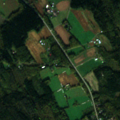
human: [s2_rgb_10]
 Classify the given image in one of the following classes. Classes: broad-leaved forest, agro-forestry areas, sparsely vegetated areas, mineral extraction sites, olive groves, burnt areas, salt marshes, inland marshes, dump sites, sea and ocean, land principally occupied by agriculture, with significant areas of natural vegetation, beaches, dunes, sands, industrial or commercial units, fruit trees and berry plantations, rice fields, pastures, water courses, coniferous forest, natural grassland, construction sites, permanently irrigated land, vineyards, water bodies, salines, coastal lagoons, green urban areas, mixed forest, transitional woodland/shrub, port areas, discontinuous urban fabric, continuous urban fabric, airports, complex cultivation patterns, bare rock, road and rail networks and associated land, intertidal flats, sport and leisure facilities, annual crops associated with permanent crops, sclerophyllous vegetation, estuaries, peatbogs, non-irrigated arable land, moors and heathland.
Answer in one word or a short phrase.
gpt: land principally occupied by agriculture, with significant areas of natural vegetation, broad-leaved forest, mixed forest